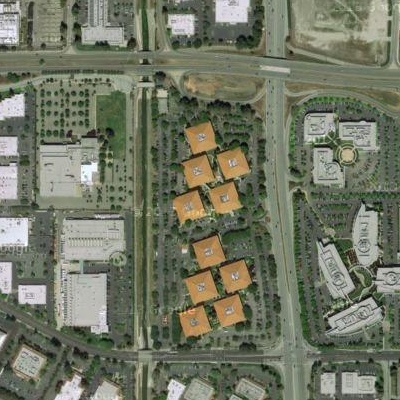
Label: Industry